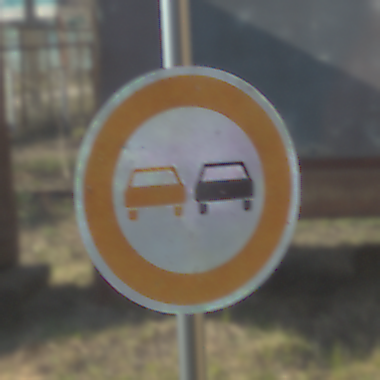
Verkehrszeichen: Ueberholverbot
Umgebung: Outdoor, Suburban
Tageszeit: MorningAfternoon
Wetter: Clear
Licht: Natural
Jahreszeit: NotSpecified
Kontrast: HighContrast